The picture encodes a bearing's raw vibration samples as pixel intensities in a 2-D grid. Determine the bearing's health state. Answer with exactly one of: normal, inner_race, outer_race, ball.
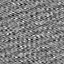
Answer: outer_race